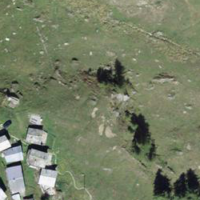
EUNIS habitat code: 26
Species observed at this site:
Emberiza cia
Vicia sepium